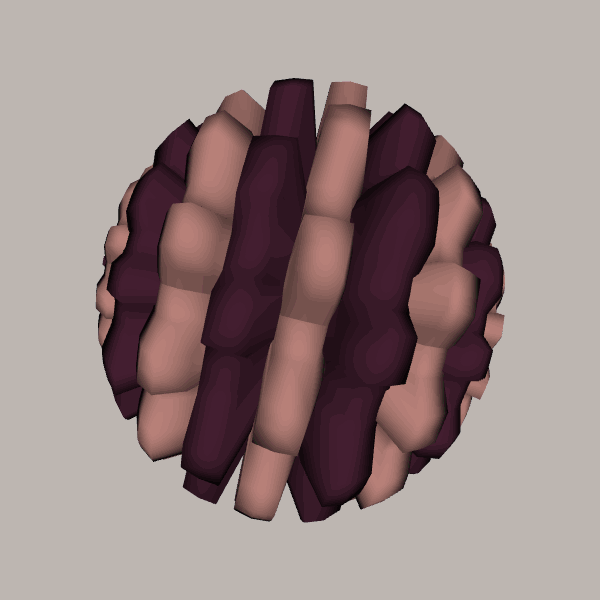
Background: light